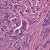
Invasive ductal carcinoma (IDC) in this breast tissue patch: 1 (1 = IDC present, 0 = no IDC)